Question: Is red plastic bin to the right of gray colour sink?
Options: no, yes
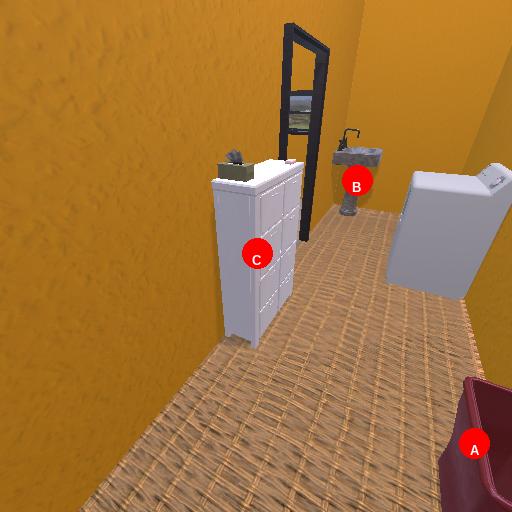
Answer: no